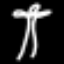
Label: palm tree